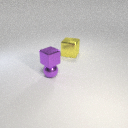
small purple metal sphere to the left of large yellow metal cube